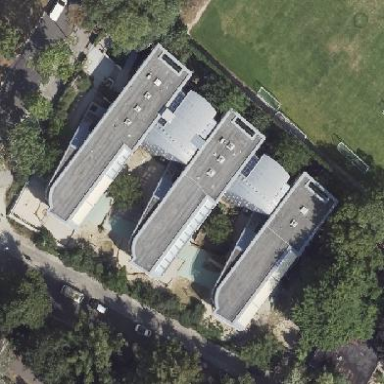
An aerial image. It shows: Kindergarten.